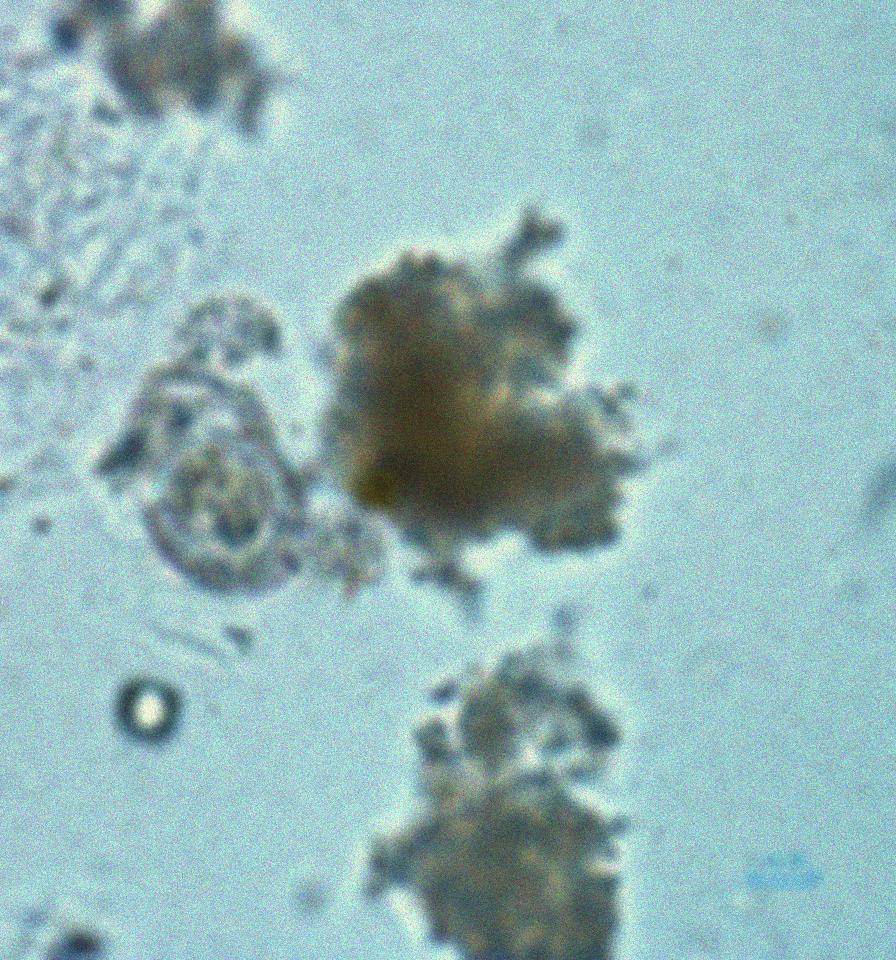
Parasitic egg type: Hymenolepis nana